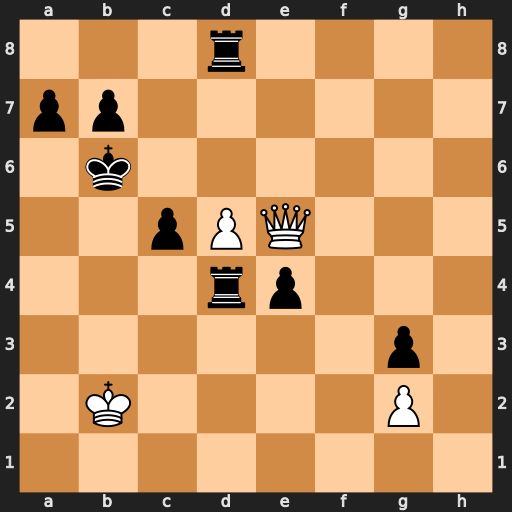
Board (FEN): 3r4/pp6/1k6/2pPQ3/3rp3/6p1/1K4P1/8
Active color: w
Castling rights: -
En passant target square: -
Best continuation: Qf6+ Ka5 Qxd8+